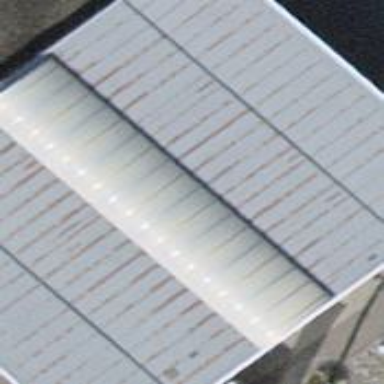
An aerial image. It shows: Close-up view of roof part of building.